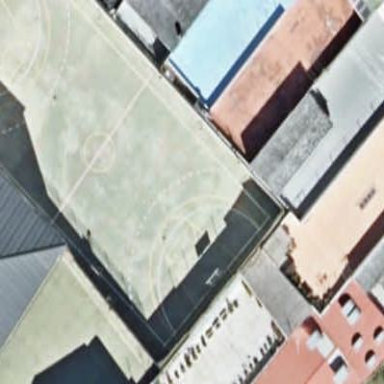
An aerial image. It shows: Soccer pitch designated for leisure and sports activities.